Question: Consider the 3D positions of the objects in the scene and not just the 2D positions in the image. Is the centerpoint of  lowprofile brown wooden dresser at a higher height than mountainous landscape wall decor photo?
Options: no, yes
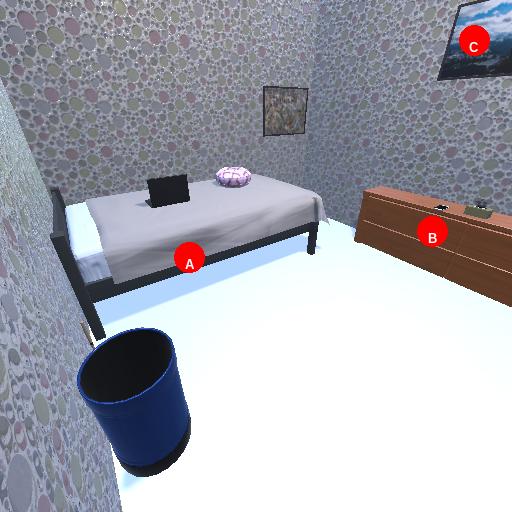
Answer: no